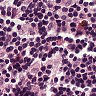
Metastatic tissue present: no